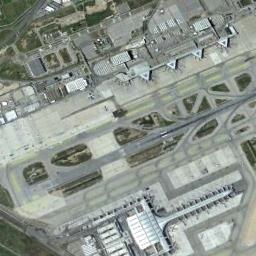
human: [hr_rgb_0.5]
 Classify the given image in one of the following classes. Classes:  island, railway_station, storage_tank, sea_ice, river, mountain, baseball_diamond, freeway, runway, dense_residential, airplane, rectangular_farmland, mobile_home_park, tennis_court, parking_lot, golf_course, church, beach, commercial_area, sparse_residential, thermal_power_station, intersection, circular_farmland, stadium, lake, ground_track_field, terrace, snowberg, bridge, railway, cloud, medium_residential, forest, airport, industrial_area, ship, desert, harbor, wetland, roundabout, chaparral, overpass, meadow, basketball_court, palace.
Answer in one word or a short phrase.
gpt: airport